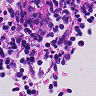
Metastatic tissue present: no